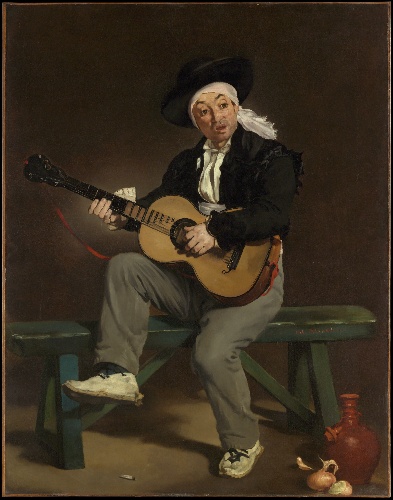
Title: The Spanish Singer
Artist: Edouard Manet
Artist bio: French, Paris 1832–1883 Paris
Date: 1860
Object type: Painting
Classification: Paintings
Medium: Oil on canvas
Dimensions: 58 x 45 in. (147.3 x 114.3 cm)
Department: European Paintings
Credit line: Gift of William Church Osborn, 1949
Accession year: 1949
Repository: Metropolitan Museum of Art, New York, NY
Tags: Men|Portraits|Guitars|Musicians|Singers|Music